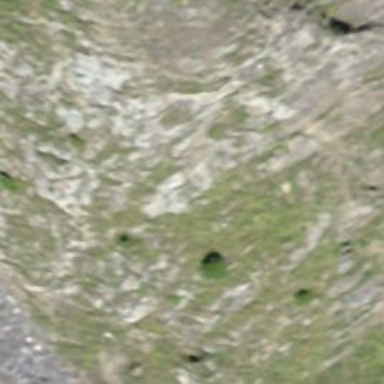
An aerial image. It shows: Cliff in nature.